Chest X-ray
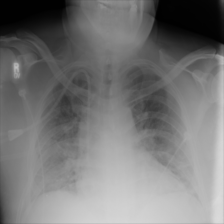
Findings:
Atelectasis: negative
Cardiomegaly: negative
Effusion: positive
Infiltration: positive
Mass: negative
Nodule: negative
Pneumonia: negative
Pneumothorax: negative
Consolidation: negative
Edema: negative
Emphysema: negative
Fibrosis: negative
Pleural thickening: negative
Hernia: negative